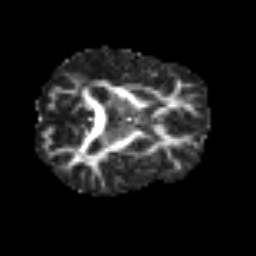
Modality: FA
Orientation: axial
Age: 54
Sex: male
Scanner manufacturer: siemens
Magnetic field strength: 3 T
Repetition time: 3.2 s
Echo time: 0.081 s